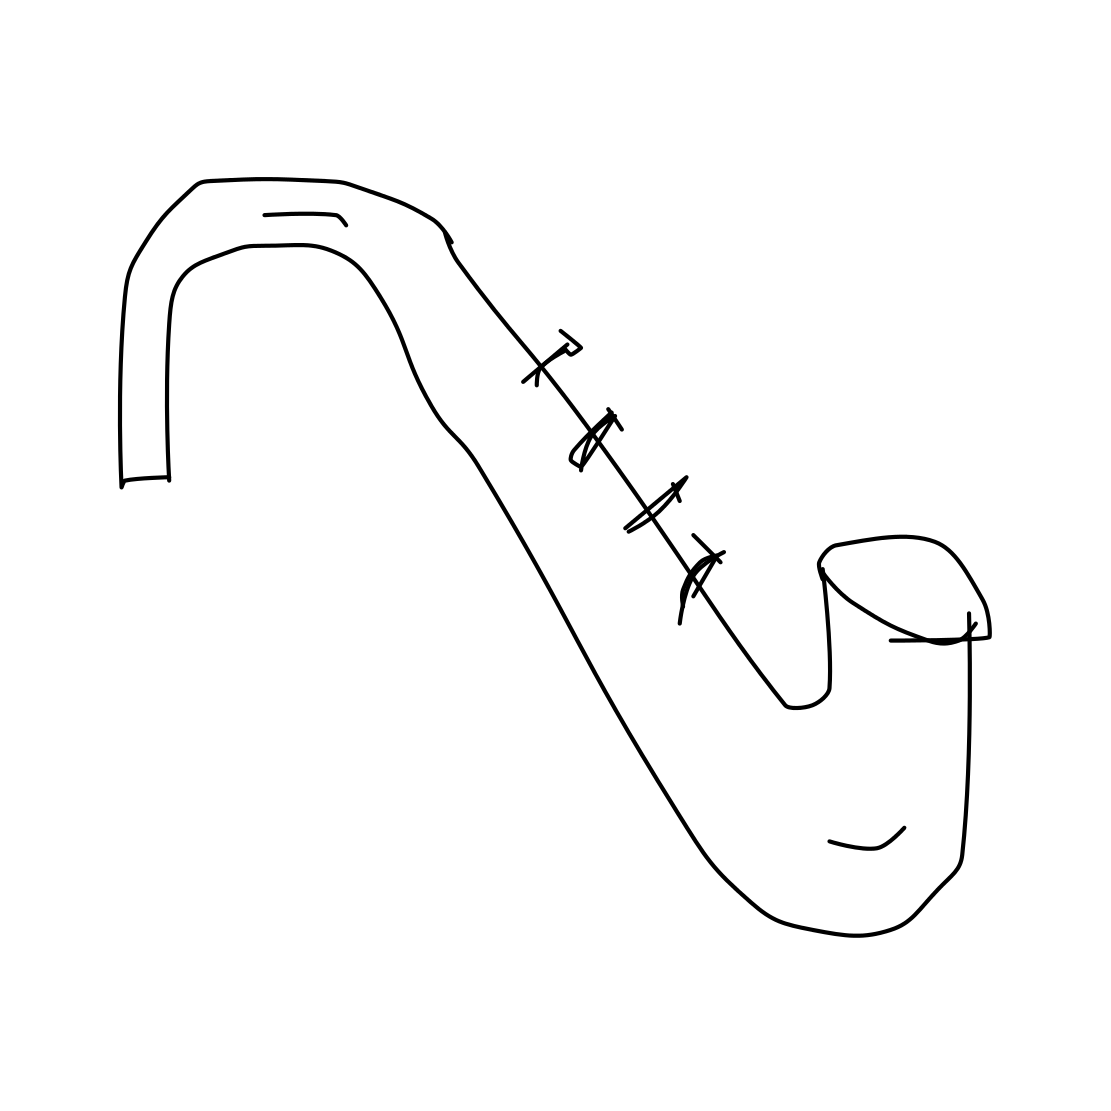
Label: saxophone